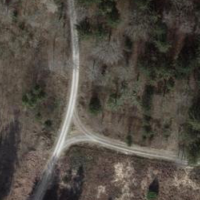
EUNIS habitat code: 44
Species observed at this site:
Argynnis paphia